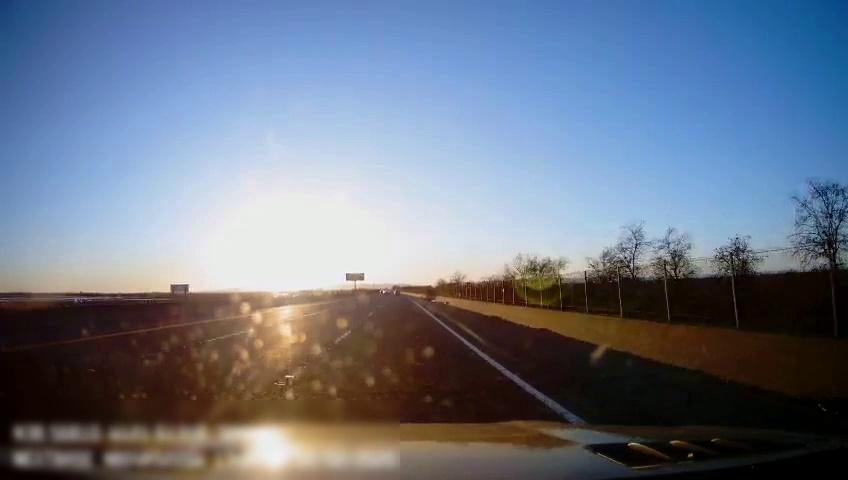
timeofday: Day
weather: Sunny
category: Drivable Space
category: Lanes | Alternate Lane
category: Lanes | Current Lane
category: Lanes | Current Lane
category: Lanes | Alternate Lane
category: Traffic | Signs